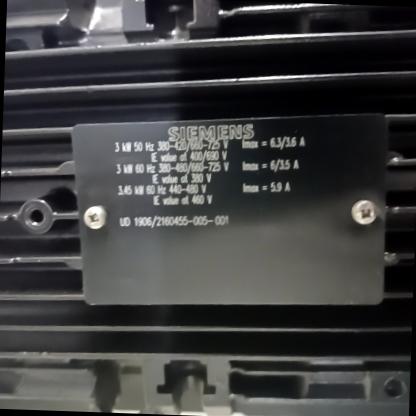
Klasa: tabliczka-znamionowa